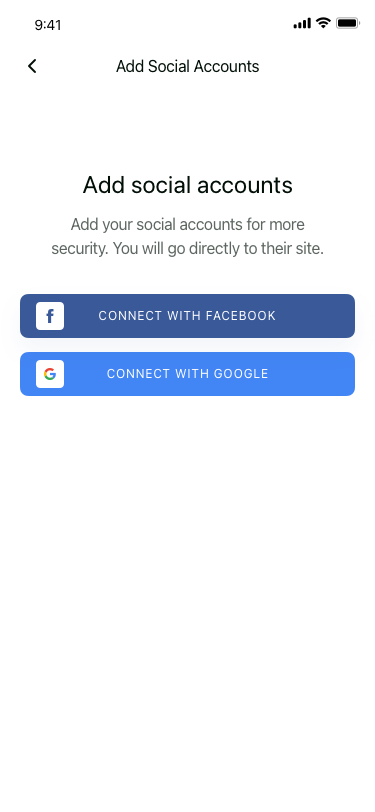
Text in this UI design:
Add social accounts
Add your social accounts for more security. You will go directly to their site.